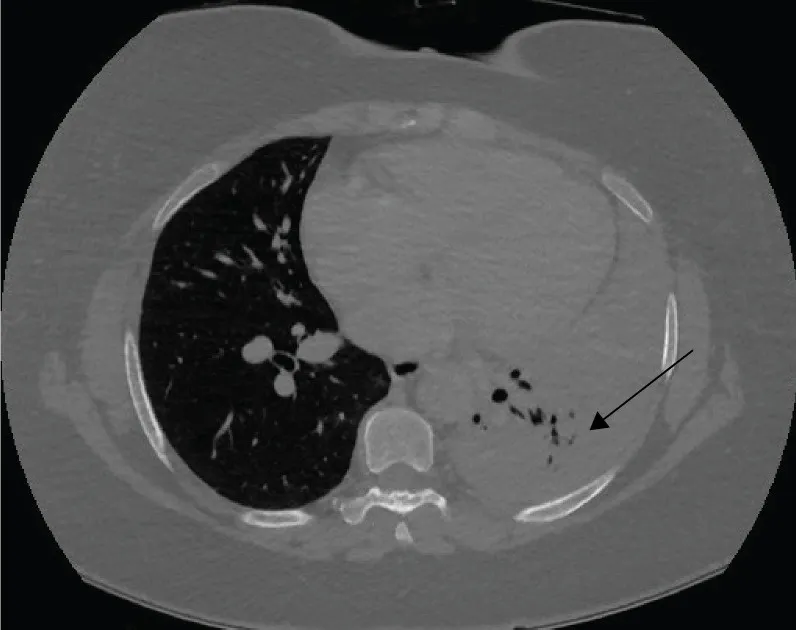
Chest computed tomography image confirming consolidation of the left lung.
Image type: radiology (ct)